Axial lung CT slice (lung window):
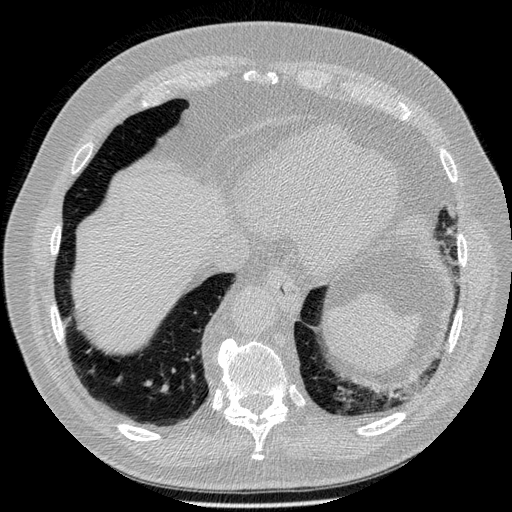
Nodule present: no